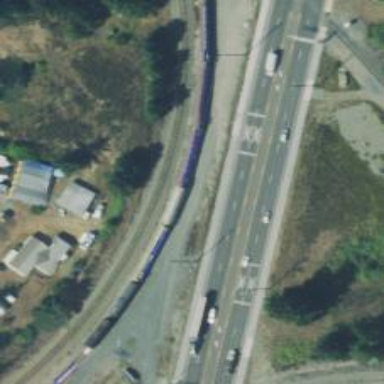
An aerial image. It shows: Railway siding with rails.